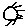
Label: sun